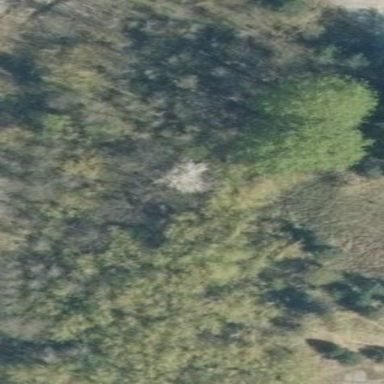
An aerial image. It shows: Beautiful woodland area.